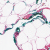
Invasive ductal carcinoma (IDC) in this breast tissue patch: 0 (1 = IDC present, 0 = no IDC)